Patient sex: M
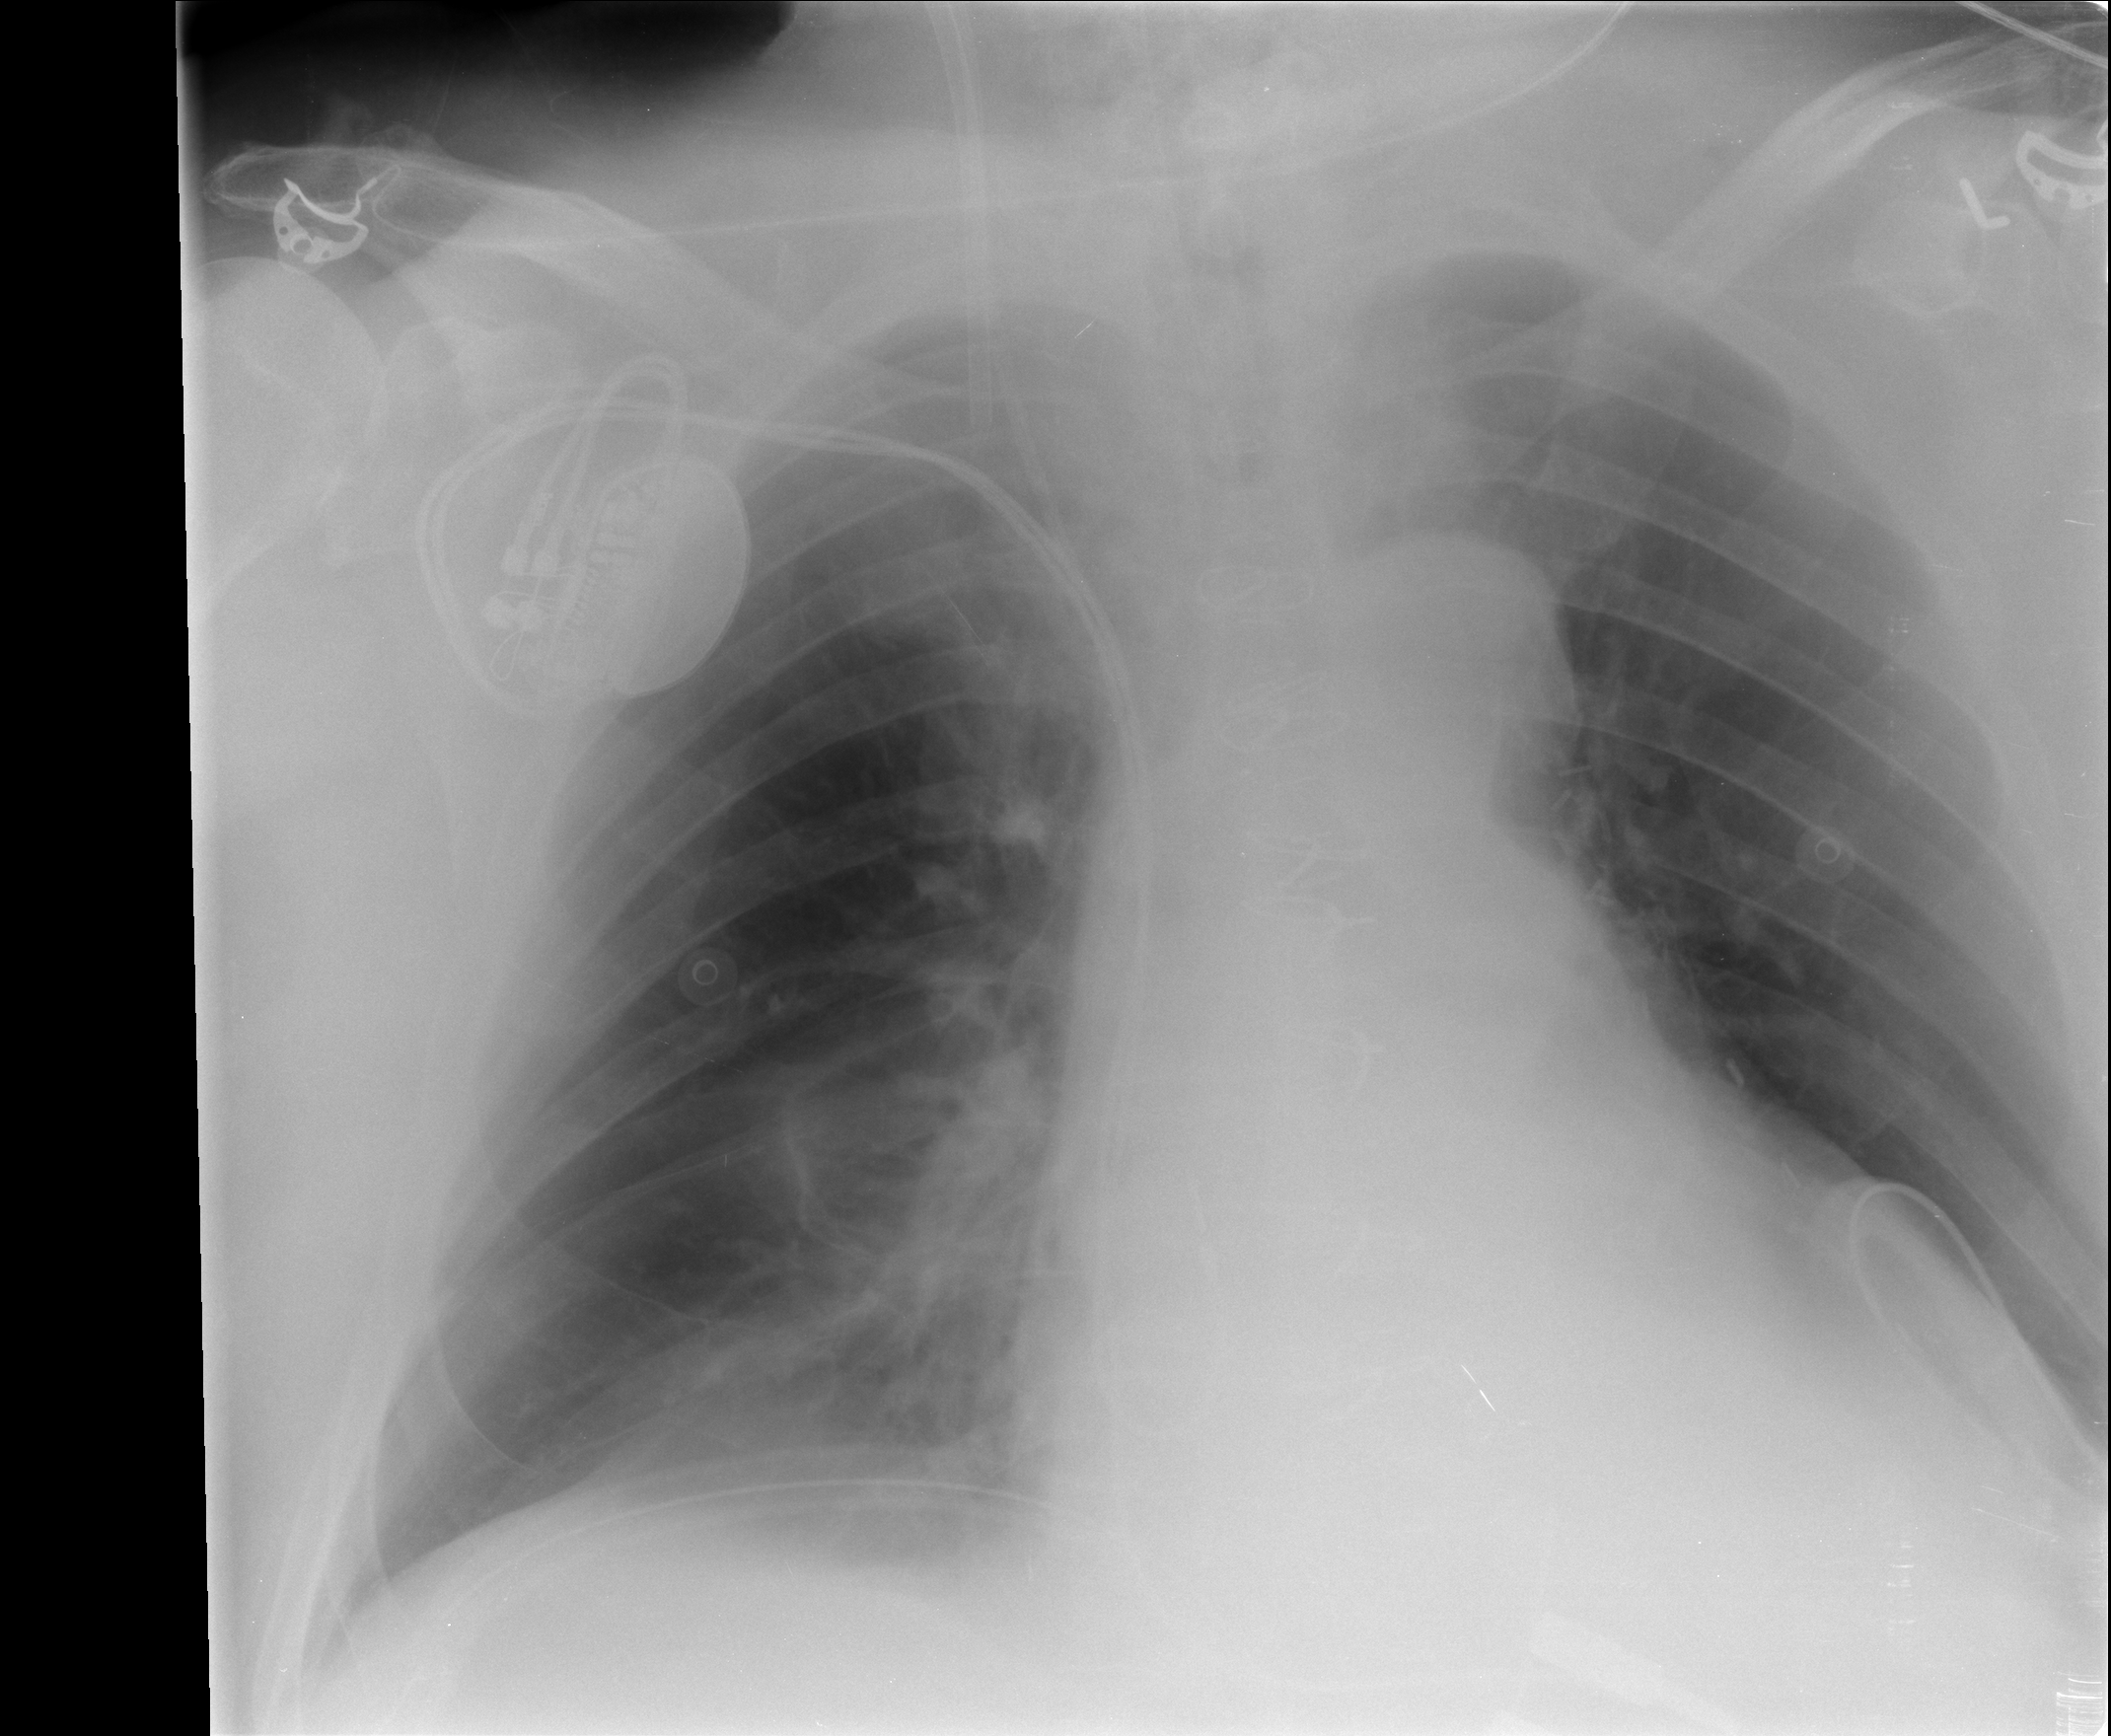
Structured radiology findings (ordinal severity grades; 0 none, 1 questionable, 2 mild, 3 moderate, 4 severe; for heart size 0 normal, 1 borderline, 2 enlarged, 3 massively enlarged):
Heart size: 2
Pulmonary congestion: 0
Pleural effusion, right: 1
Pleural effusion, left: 2
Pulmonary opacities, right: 1
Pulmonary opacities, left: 0
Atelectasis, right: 1
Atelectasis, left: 2